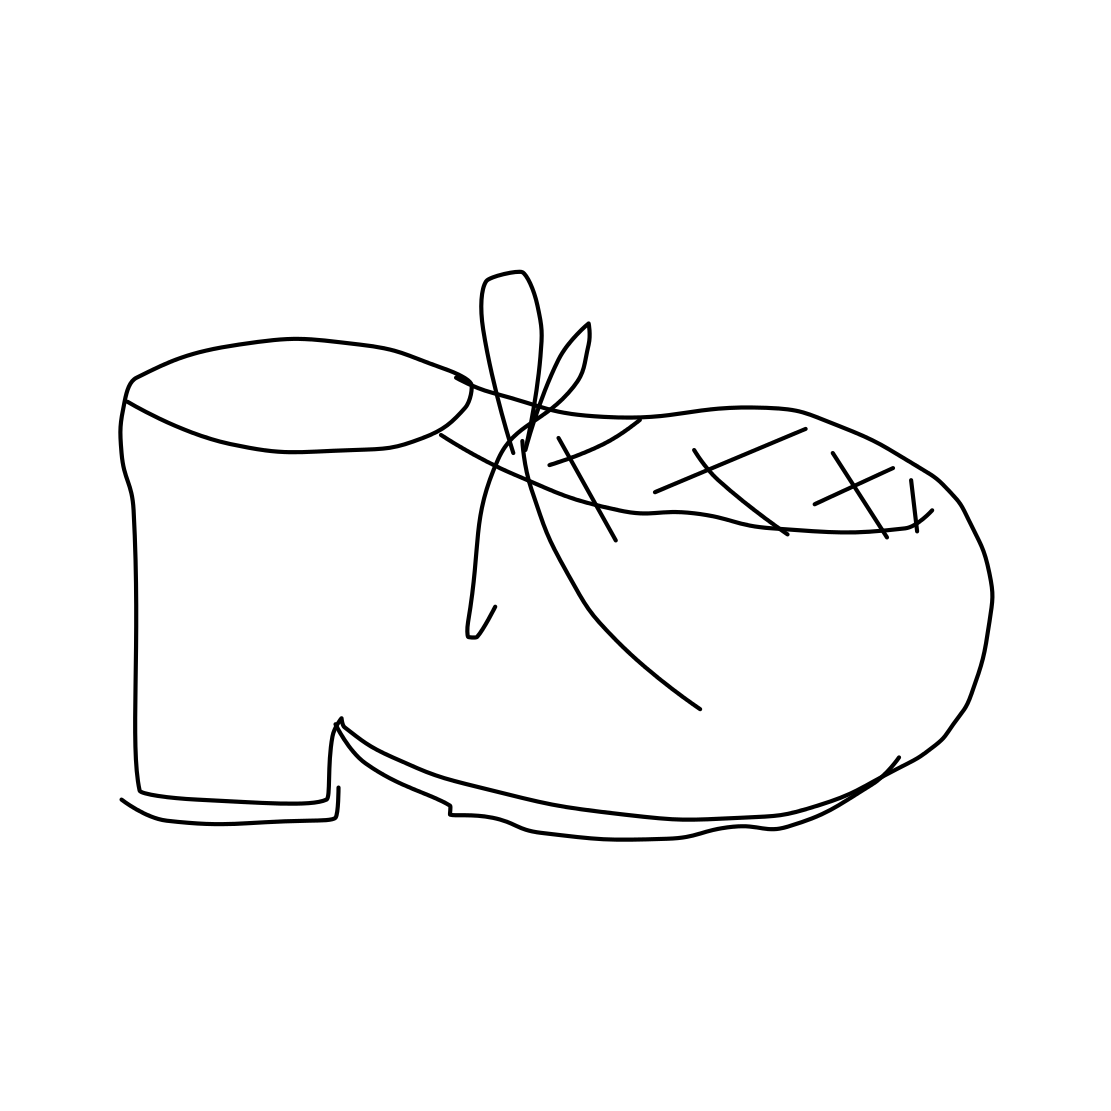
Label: shoe